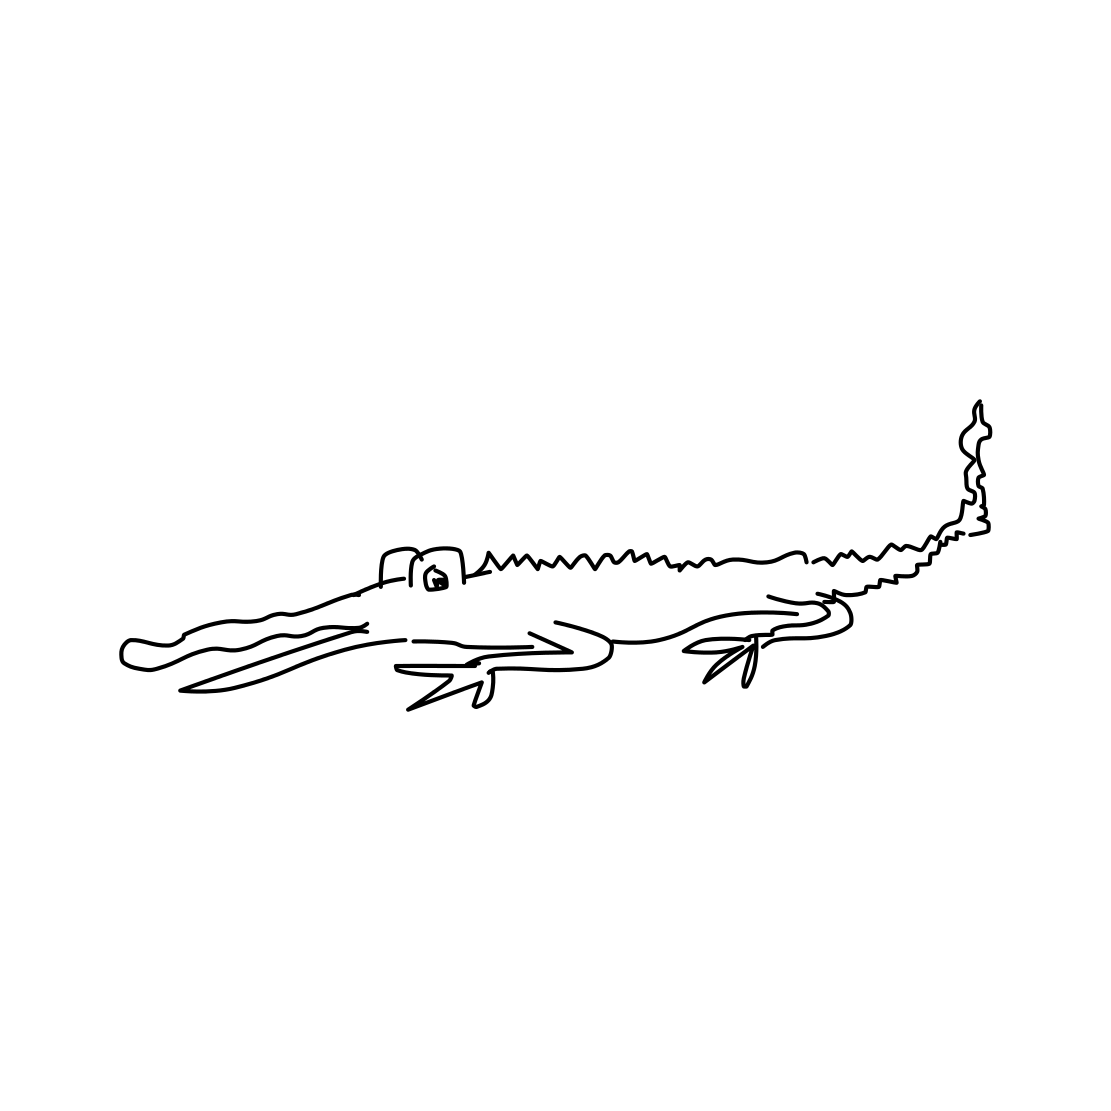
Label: crocodile